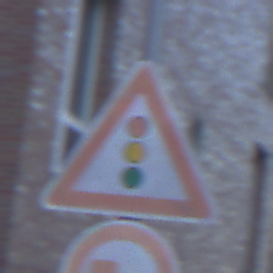
Verkehrszeichen: Lichtzeichenanlage
Zusatzzeichen unten: UeberholverbotKraftfahrzeuge
Umgebung: Outdoor, Urban
Tageszeit: SunriseSunset
Wetter: Clear
Licht: Natural
Jahreszeit: NotSpecified
Kontrast: MediumContrast